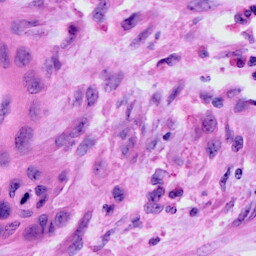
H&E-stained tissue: Cervix